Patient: sex M, age 64
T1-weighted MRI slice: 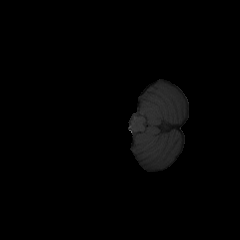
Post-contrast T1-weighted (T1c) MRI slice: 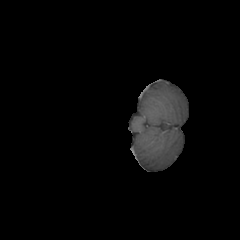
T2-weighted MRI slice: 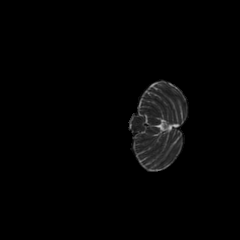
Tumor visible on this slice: no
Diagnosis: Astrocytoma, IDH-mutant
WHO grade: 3